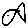
Label: fish